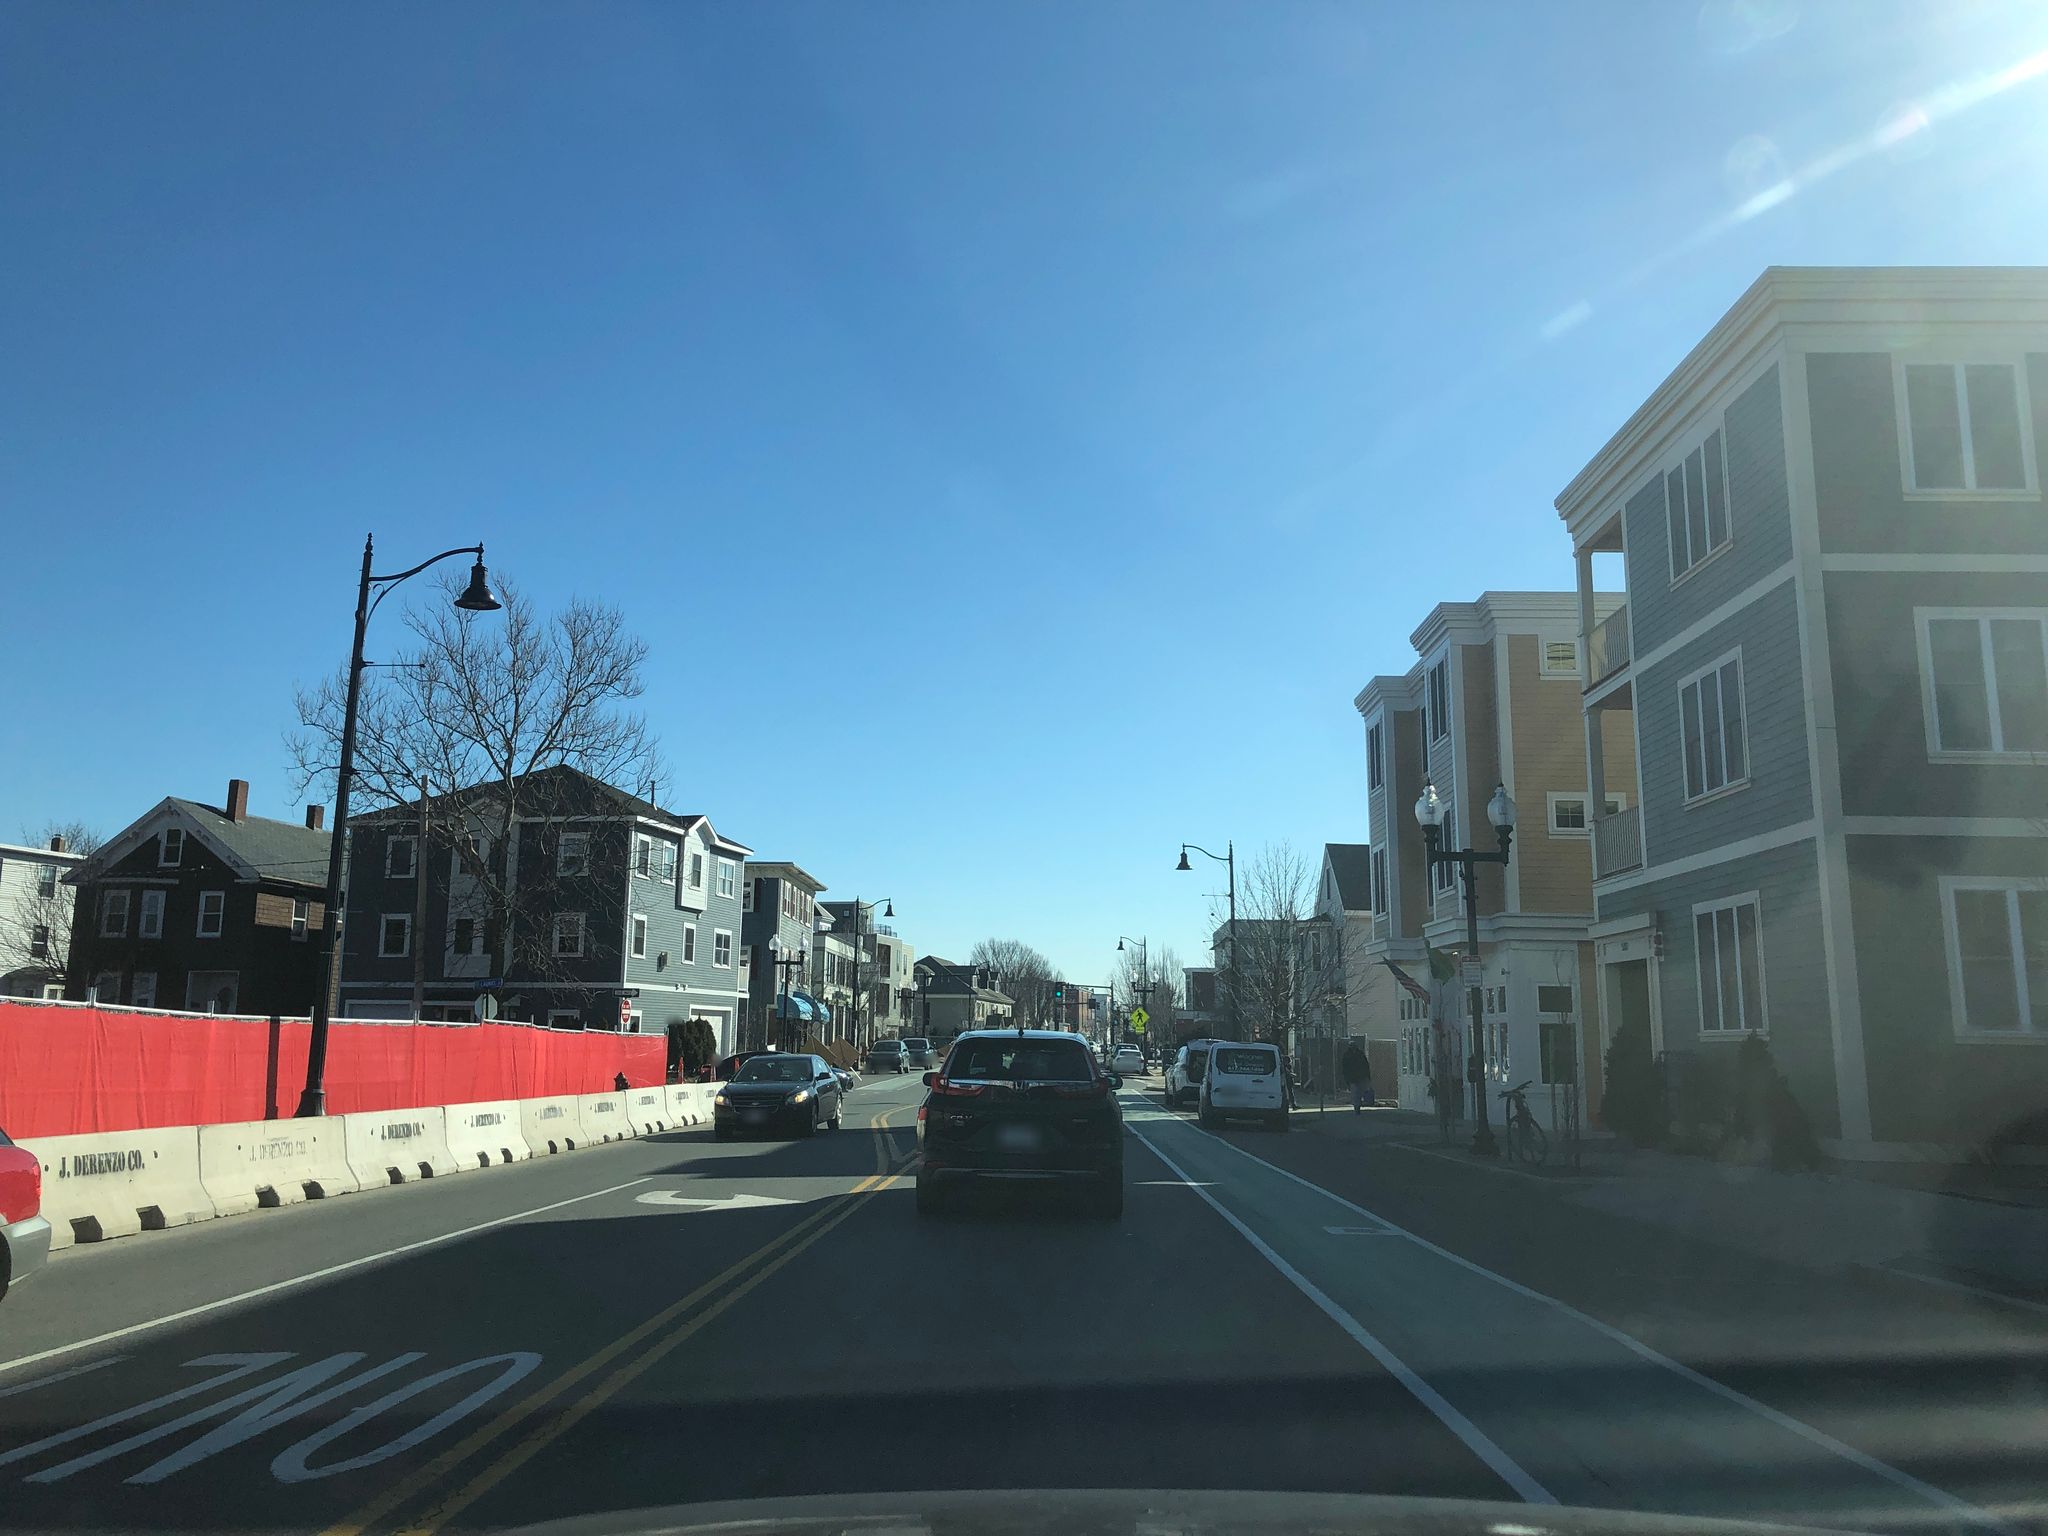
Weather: clear
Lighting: day
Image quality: good
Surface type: driving surface
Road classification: secondary
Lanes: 3, 2
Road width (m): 19.8
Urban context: urban centre
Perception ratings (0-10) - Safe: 7.41, Lively: 8.14, Beautiful: 6.6, Boring: 2.82, Depressing: 3.24, Wealthy: 5.59